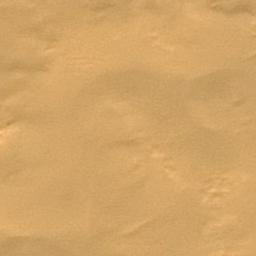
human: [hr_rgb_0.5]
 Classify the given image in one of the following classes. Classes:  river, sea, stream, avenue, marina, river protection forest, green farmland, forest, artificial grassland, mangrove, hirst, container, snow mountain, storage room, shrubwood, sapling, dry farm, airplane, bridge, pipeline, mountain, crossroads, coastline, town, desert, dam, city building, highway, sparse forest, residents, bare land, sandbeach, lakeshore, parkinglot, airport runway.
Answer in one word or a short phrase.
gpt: desert